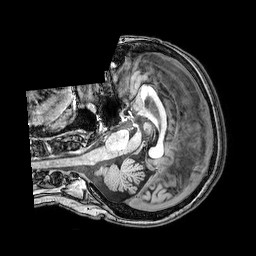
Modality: T1w
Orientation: axial
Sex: female
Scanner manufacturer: philips
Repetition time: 0.008127 s
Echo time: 0.00372 s